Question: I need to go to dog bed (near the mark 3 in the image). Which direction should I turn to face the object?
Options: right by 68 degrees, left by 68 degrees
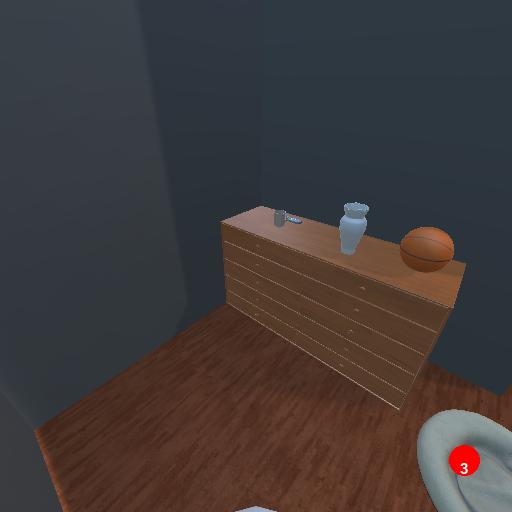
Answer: right by 68 degrees